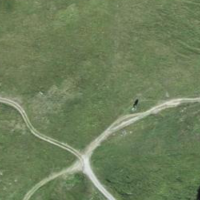
EUNIS habitat code: 26
Species observed at this site:
Eriophorum angustifolium